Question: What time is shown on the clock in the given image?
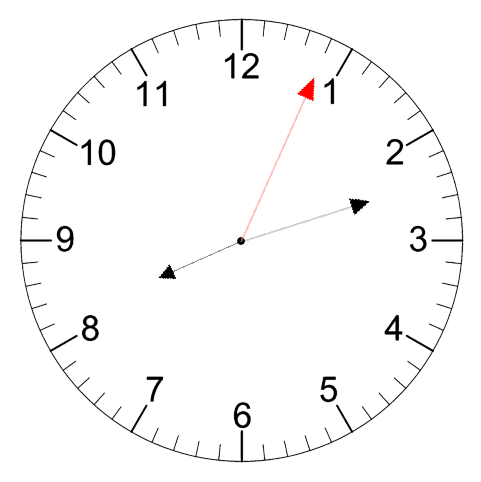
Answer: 08:12:04